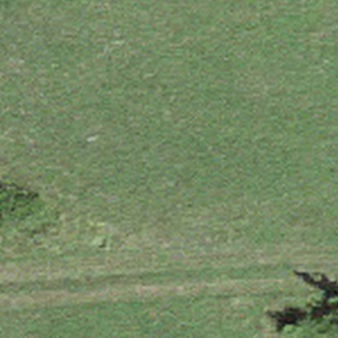
Label: other